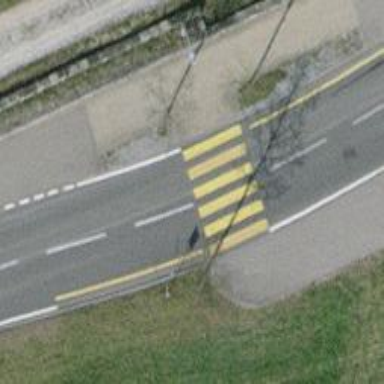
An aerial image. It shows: Uncontrolled road crossing.